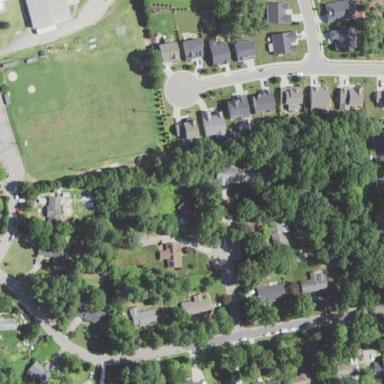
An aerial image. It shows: Residential area within neighborhood.